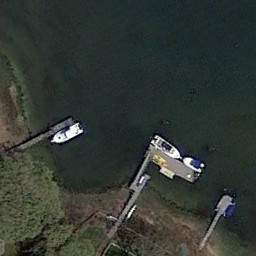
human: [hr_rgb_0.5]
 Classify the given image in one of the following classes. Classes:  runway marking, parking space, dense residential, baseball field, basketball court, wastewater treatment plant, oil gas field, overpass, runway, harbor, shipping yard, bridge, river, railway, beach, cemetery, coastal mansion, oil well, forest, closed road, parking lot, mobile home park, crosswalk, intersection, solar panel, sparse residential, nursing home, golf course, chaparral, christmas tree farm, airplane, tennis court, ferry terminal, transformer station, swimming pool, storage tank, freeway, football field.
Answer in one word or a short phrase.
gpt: ferry terminal